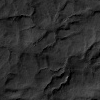
Atmospheric dust classification: not_dusty